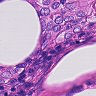
Metastatic tissue present: yes